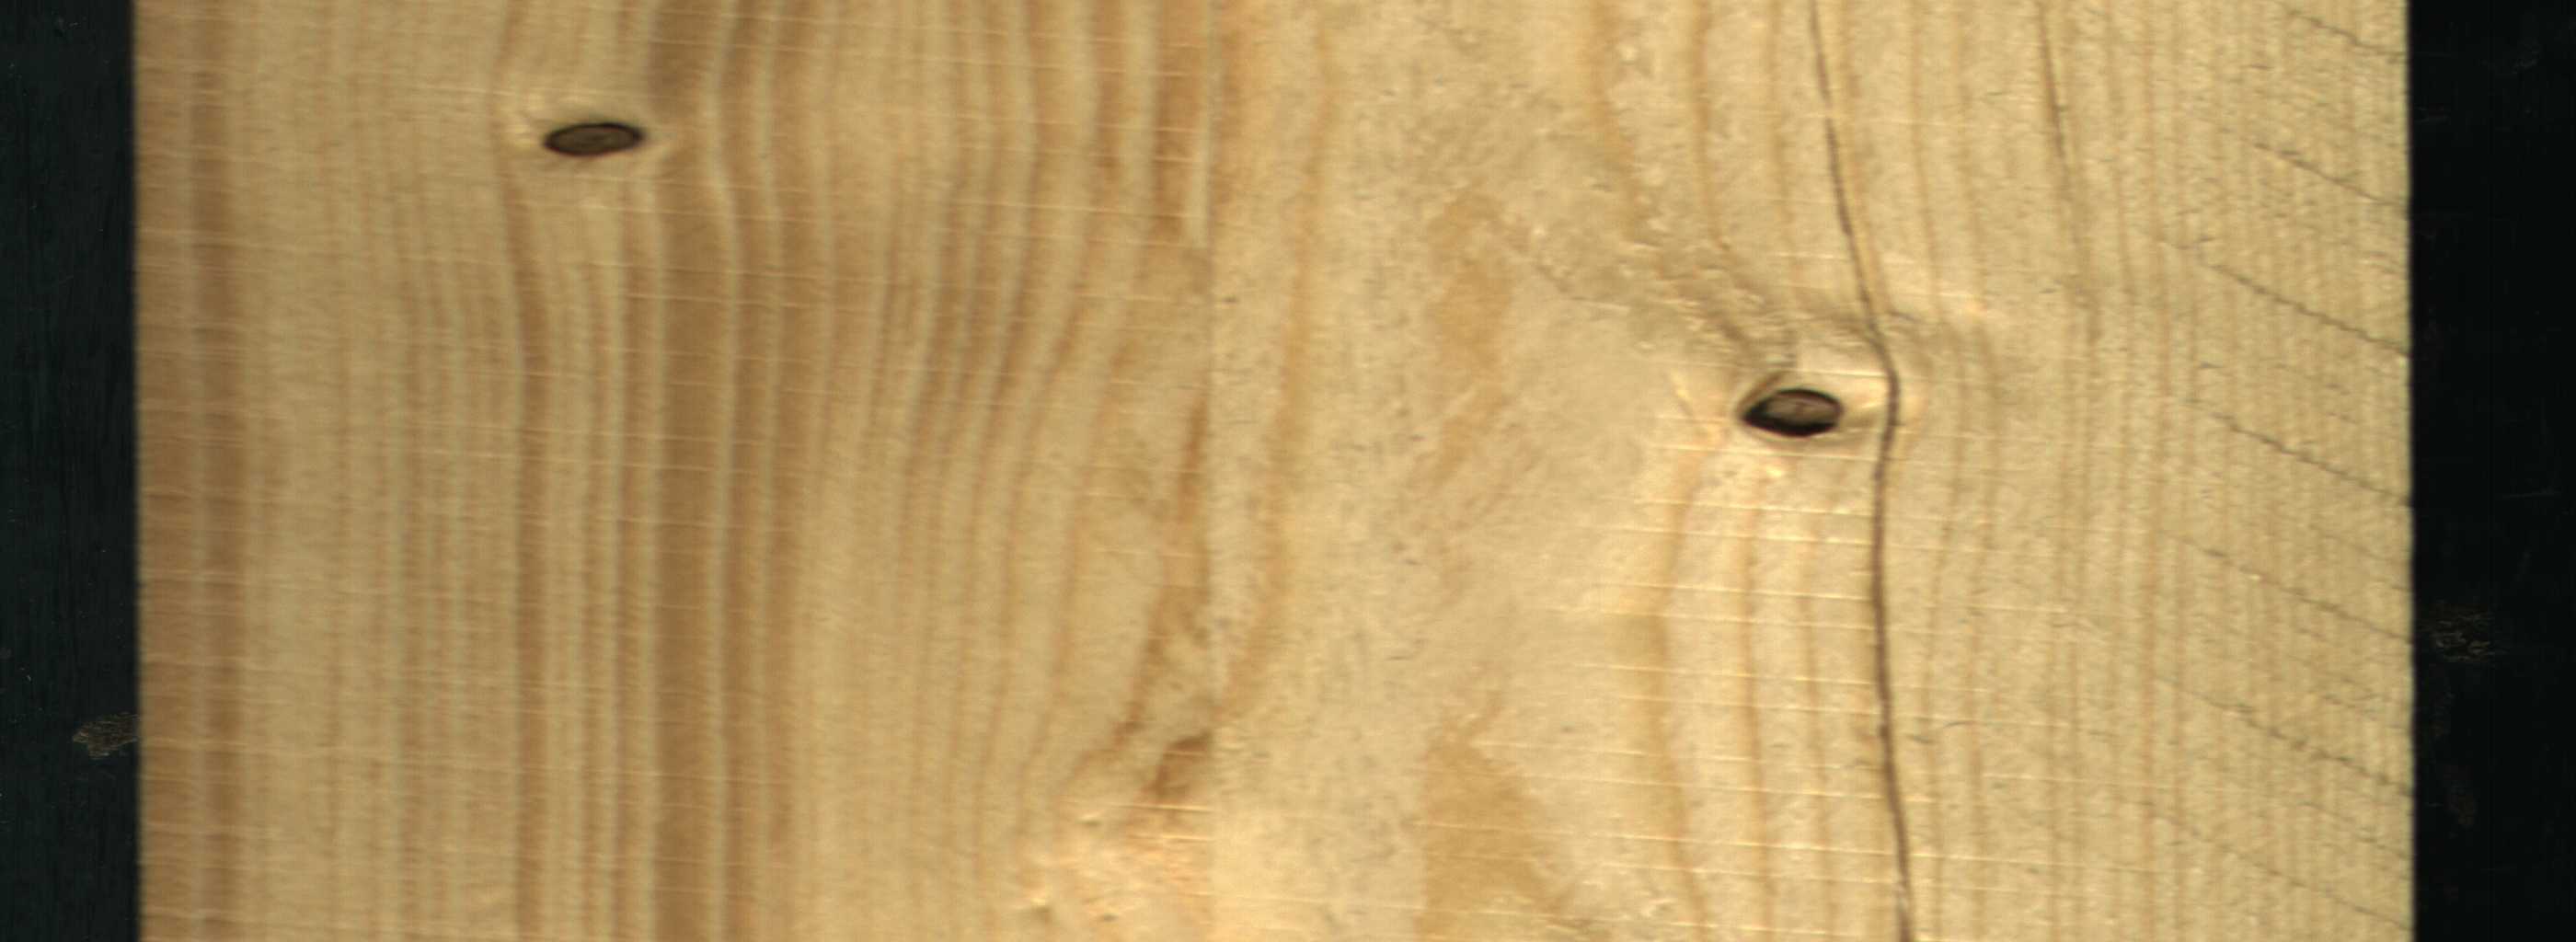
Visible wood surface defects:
Crack
Dead_Knot
Dead_Knot